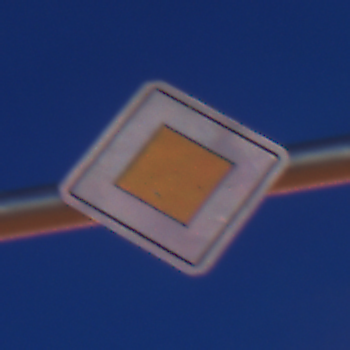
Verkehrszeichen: Vorfahrtsstrasse
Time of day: Night
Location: Outdoor (Urban)
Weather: PartlyCloudy
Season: NotSpecified
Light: Artificial